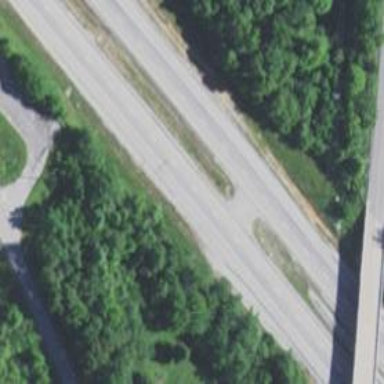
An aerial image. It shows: Motorway.